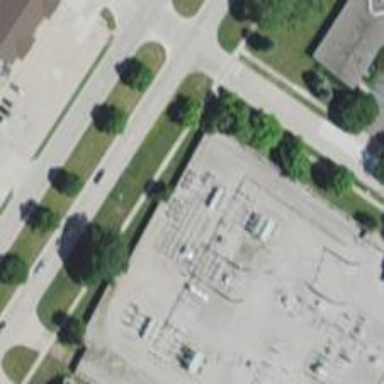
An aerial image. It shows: Power pole.